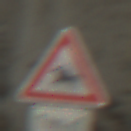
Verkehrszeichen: ReiterRechts
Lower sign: LaengeEinerStrecke1
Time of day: MorningAfternoon
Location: Outdoor (Beach)
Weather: PartlyCloudy
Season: NotSpecified
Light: Natural